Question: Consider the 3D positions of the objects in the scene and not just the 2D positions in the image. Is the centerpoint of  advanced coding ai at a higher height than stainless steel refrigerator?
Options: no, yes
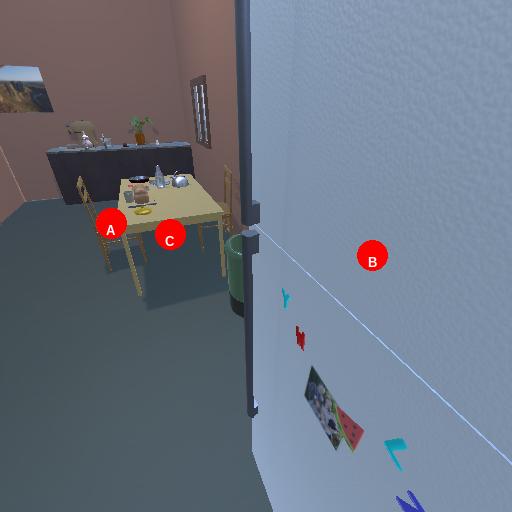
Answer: no